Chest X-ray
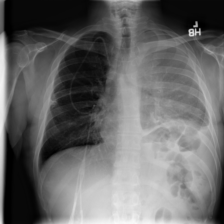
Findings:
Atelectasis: negative
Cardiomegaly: negative
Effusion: negative
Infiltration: negative
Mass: negative
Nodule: negative
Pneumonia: negative
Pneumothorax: positive
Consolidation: positive
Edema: negative
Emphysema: negative
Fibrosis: negative
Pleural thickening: negative
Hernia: negative